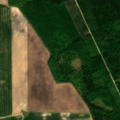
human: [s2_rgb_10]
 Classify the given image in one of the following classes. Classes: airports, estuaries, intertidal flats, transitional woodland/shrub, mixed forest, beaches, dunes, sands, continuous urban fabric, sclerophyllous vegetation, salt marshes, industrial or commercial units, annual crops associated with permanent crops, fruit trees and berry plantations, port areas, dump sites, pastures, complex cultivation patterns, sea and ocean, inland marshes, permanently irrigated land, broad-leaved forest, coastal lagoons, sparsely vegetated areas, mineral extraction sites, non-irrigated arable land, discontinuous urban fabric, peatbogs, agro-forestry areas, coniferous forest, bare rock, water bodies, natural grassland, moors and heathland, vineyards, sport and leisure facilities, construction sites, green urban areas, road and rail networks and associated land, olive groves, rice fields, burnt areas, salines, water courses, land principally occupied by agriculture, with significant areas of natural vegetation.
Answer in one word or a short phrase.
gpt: non-irrigated arable land, broad-leaved forest